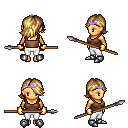
a pixel art fantasy rpg character, female body template, human, tanned skin, brown pirate shirt, white pants, blonde swoop hairstyle, purple tiara, gold gloves, metal boots, spear, four views (front, back, left, right), 2x2 character sprite sheet, small pixel art, hard edges, no anti-aliasing